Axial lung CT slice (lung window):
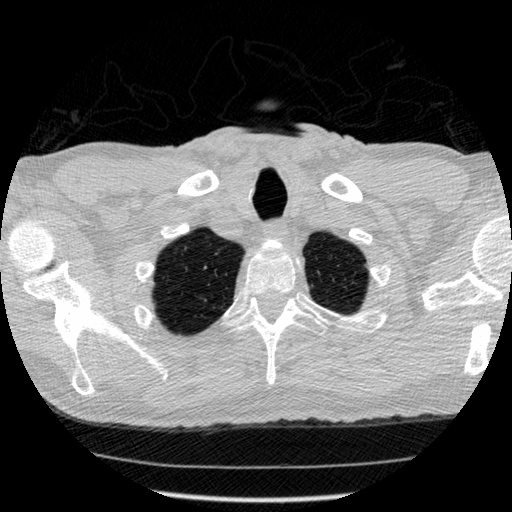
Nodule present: no